Aerial crown-view tile of a tropical tree (Barro Colorado Island, Panama), acquired 20250217:
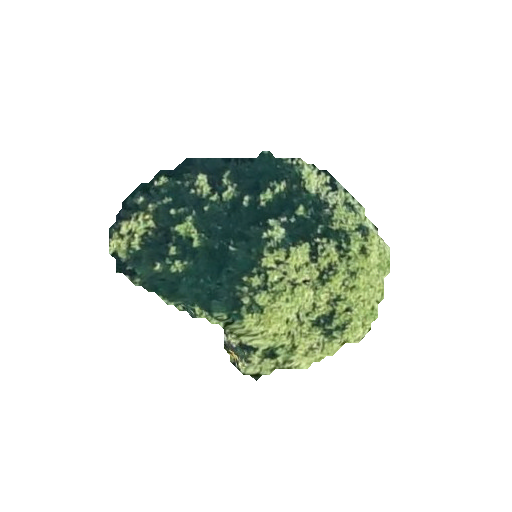
Species: Alseis blackiana
GBIF accepted scientific name: Alseis blackiana
Crown area: 63.097 m²